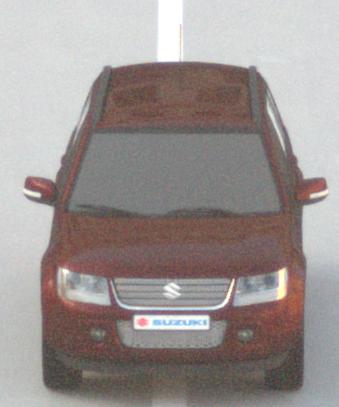
Make: Suzuki
Model: Grand Vitara
Detailed model: Gen. 1 JT
Model produced from: 2009
Model produced until: 2012
Doors: 5
Color: red
Road condition: dry road
Daytime: sunrise or sunset
Contrast: low contrast